Question: I am using the antlr4 plugin for IntelliJ to create a grammar for a project I'm working on. In the process of learning how to use antlr, I took a look at Github user shmatov's simple antlr4 calculator shown below.
'''
grammar Calculator;
INT : [0-9]+;
DOUBLE : [0-9]+'.'[0-9]+;
PI : 'pi';
E : 'e';
POW : '^';
NL : '
';
WS : [
]+ -> skip;
ID : [a-zA-Z_][a-zA-Z_0-9]*;
PLUS : '+';
EQUAL : '=';
MINUS : '-';
MULT : '*';
DIV : '/';
LPAR : '(';
RPAR : ')';
input
: plusOrMinus NL? EOF # Calculate
;
plusOrMinus
: plusOrMinus PLUS multOrDiv # Plus
| plusOrMinus MINUS multOrDiv # Minus
| multOrDiv # ToMultOrDiv
;
multOrDiv
: multOrDiv MULT pow # Multiplication
| multOrDiv DIV pow # Division
| pow # ToPow
;
pow
: unaryMinus (POW pow)? # Power
;
unaryMinus
: MINUS unaryMinus # ChangeSign
| atom # ToAtom
;
atom
: PI # ConstantPI
| E # ConstantE
| DOUBLE # Double
| INT # Int
| ID # Variable
| LPAR plusOrMinus RPAR # Braces
;
'''
Interestingly, when a single number is entered, such as the integer '5', the resulting parse tree shows that the # Plus and # Multiplication labels are run. This doesn't make a lot of sense to me. There are no '+' or '*' operators in the input. I've uploaded an image of the parse tree below to give a better idea of what I'm talking about.

It seems that antlr just defaults to whatever the first alternative in the rule is, but wouldn't it make more sense for the calculator to take the straight path through labels '# Calculate -> # ToMultOrDiv -> # ToPow -> # ToAtom -> # Int'? How does it even go through # Plus and # Multiplication without the right operators?
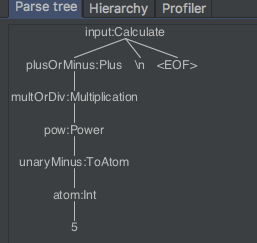
Answer: Good observation! I'm guessing the ANTLR plugin doesn't display the labels correctly. You could open an issue here: <URL>
When you let the input '"5"' go through a listener, you will see the correct path is displayed:
'''
import org.antlr.v4.runtime.CharStreams;
import org.antlr.v4.runtime.CommonTokenStream;
import org.antlr.v4.runtime.tree.ParseTreeWalker;
public class Main {
static class Listener extends CalculatorBaseListener {
@Override
public void enterCalculate(CalculatorParser.CalculateContext ctx) {
System.out.println("Calculate");
}
@Override
public void enterToMultOrDiv(CalculatorParser.ToMultOrDivContext ctx) {
System.out.println("ToMultOrDiv");
}
@Override
public void enterToPow(CalculatorParser.ToPowContext ctx) {
System.out.println("ToPow");
}
@Override
public void enterPower(CalculatorParser.PowerContext ctx) {
System.out.println("Power");
}
@Override
public void enterToAtom(CalculatorParser.ToAtomContext ctx) {
System.out.println("ToAtom");
}
@Override
public void enterInt(CalculatorParser.IntContext ctx) {
System.out.println("Int");
}
}
public static void main(String[] args) {
CalculatorLexer lexer = new CalculatorLexer(CharStreams.fromString("5"));
CalculatorParser parser = new CalculatorParser(new CommonTokenStream(lexer));
ParseTreeWalker.DEFAULT.walk(new Listener(), parser.input());
}
}
'''
which will print:
'''
Calculate
ToMultOrDiv
ToPow
Power
ToAtom
Int
'''